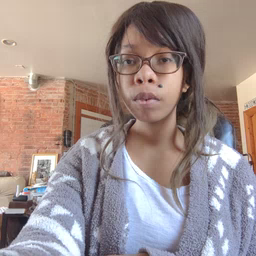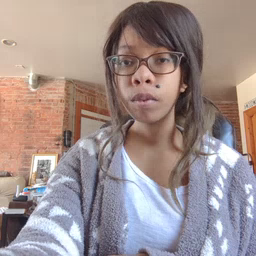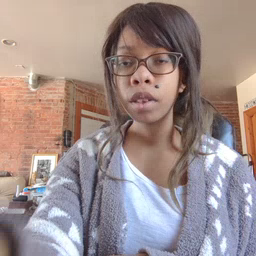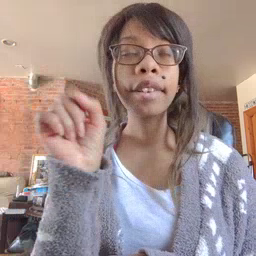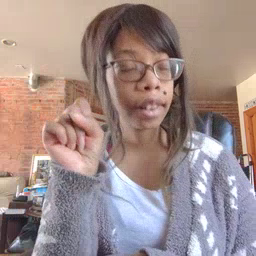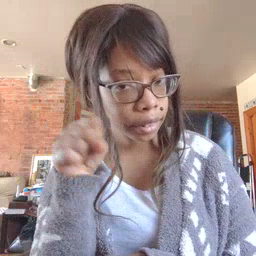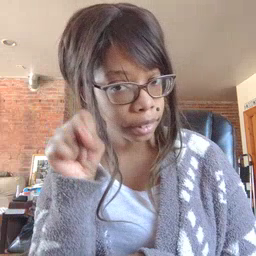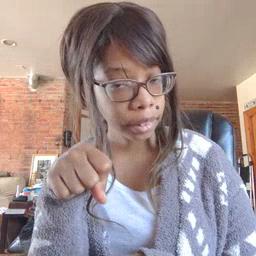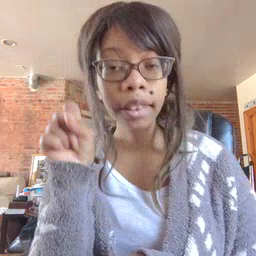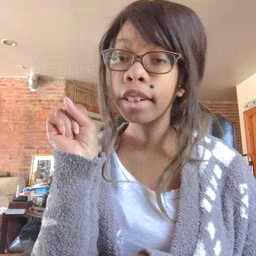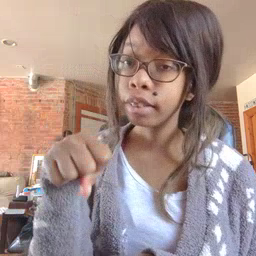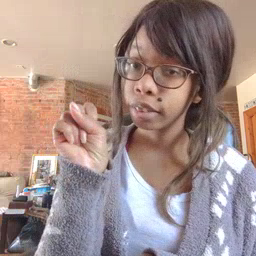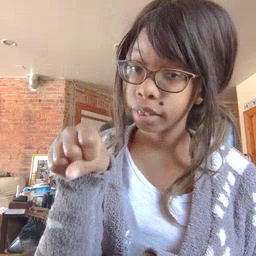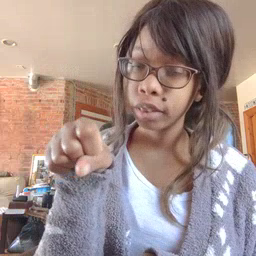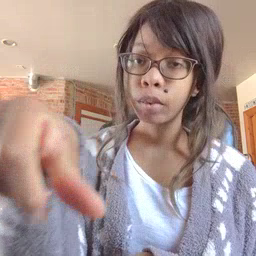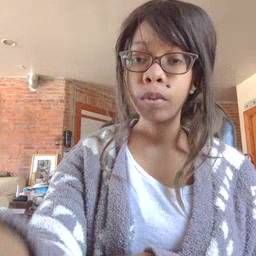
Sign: yes